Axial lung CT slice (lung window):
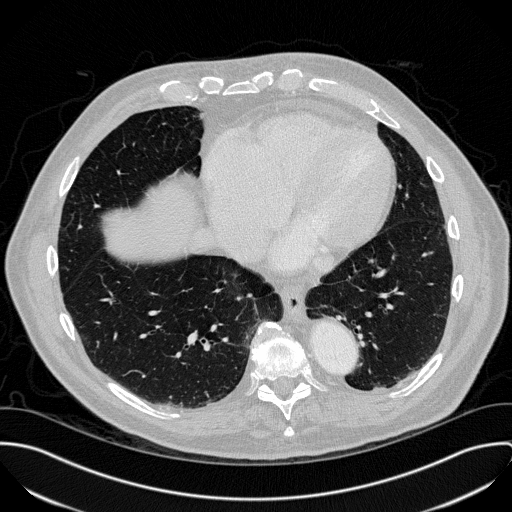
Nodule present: no